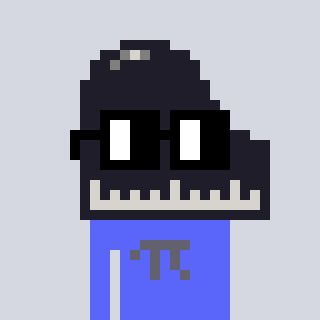
a pixel art character with square black glasses, a piano-shaped head and a purple-colored body on a cool background